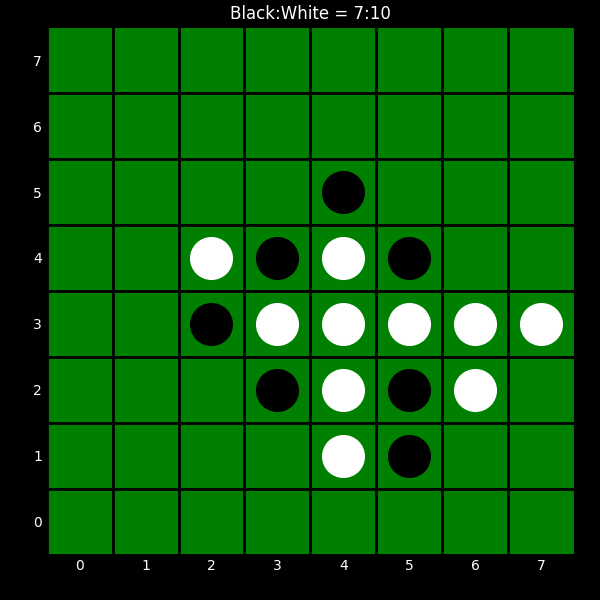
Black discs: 7
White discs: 10